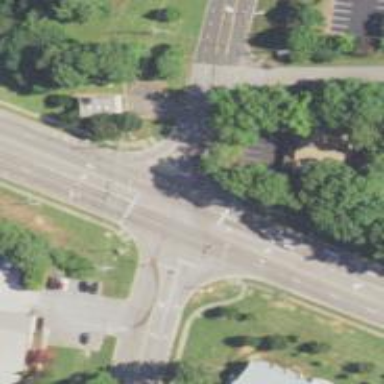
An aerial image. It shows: Unmarked crossing on the road.